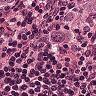
Metastatic tissue present: yes